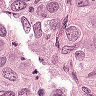
Metastatic tissue present: yes